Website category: sports
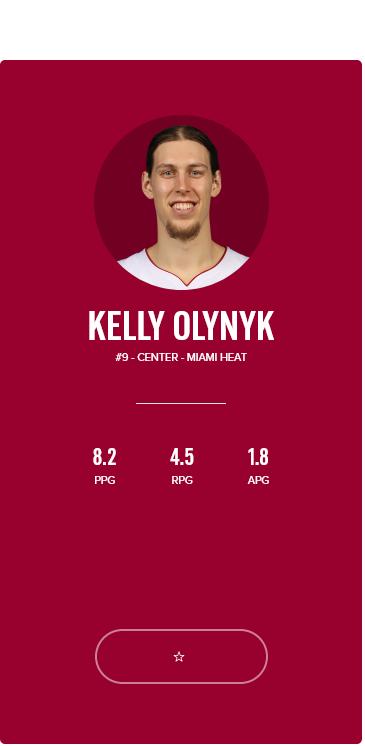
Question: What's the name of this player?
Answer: KELLY OLYNYK

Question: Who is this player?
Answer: KELLY OLYNYK

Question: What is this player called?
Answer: KELLY OLYNYK

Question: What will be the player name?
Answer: KELLY OLYNYK

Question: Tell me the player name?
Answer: KELLY OLYNYK

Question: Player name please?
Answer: KELLY OLYNYK

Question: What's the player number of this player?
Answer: #9

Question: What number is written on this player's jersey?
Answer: #9

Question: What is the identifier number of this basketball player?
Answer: #9

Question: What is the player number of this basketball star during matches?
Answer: #9

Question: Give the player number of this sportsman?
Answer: #9

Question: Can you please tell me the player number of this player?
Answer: #9

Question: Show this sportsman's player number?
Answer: #9

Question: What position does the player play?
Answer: CENTER

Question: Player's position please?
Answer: CENTER

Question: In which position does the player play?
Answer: CENTER

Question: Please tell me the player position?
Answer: CENTER

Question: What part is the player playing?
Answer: CENTER

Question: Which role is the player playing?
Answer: CENTER

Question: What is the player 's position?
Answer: CENTER

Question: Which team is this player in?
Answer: MIAMI HEAT

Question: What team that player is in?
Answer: MIAMI HEAT

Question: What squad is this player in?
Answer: MIAMI HEAT

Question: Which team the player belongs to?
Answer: MIAMI HEAT

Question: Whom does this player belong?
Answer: MIAMI HEAT

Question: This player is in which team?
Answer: MIAMI HEAT

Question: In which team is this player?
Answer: MIAMI HEAT

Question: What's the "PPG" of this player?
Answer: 8.2

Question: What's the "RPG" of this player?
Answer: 4.5

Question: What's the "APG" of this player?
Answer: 1.8

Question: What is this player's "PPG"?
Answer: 8.2

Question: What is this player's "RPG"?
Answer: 4.5

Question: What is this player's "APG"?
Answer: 1.8

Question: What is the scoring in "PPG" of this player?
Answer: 8.2

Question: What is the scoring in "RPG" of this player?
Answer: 4.5

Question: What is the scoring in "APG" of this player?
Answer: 1.8

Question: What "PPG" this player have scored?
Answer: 8.2

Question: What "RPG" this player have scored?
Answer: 4.5

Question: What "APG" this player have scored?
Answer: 1.8

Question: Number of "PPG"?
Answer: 8.2

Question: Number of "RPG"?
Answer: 4.5

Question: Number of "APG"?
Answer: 1.8

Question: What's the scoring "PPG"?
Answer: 8.2

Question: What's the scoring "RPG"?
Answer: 4.5

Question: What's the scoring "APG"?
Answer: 1.8